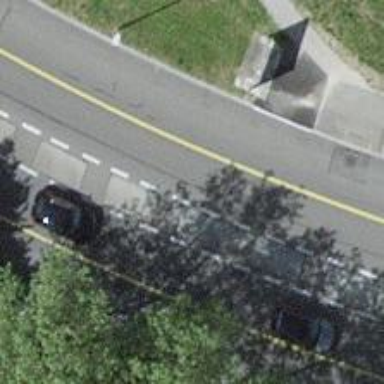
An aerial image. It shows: Asphalt road with primary designation. It includes cycleway for both cyclists and buses.